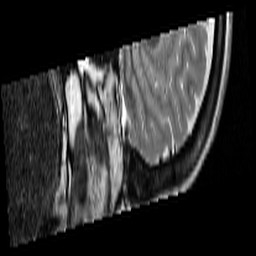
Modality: T2w
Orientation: sagittal
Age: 31
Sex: female
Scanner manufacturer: siemens
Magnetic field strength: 3 T
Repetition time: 7 s
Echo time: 0.085 s